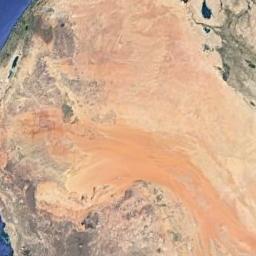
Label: desert